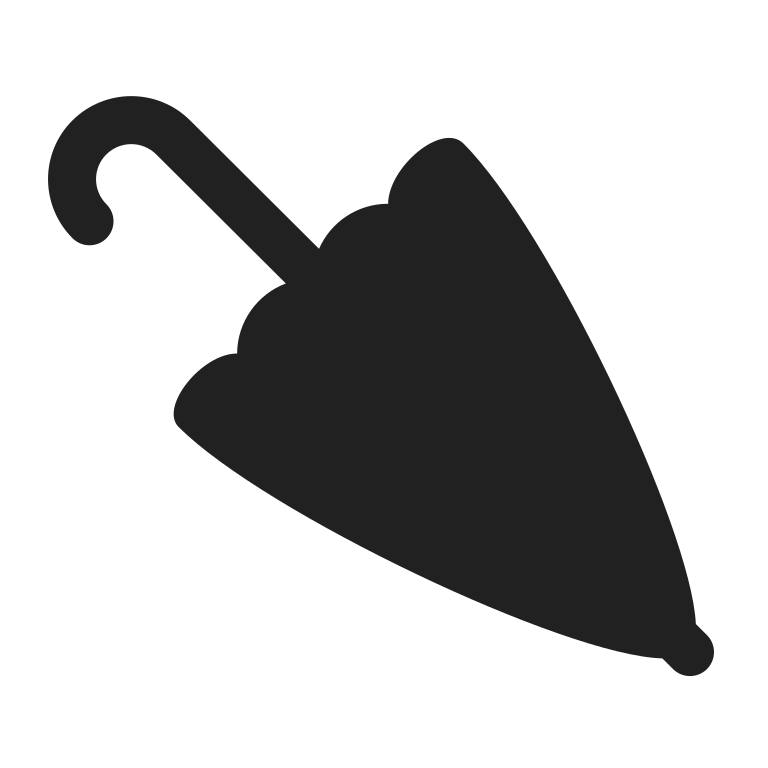
closed umbrella high contrast